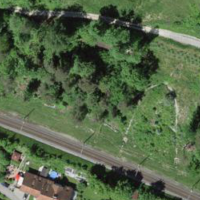
EUNIS habitat code: 44
Species observed at this site:
Lonicera acuminata